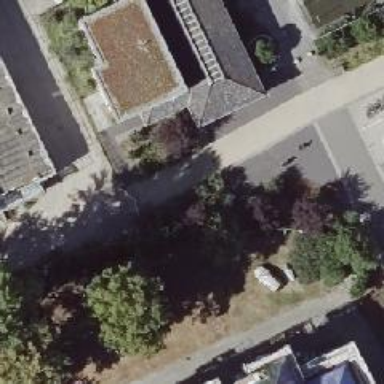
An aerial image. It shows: Driveway footway.